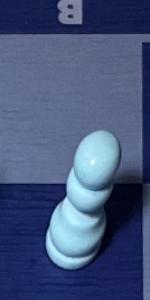
Label: Pawn_White